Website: lowes
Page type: order-tracking
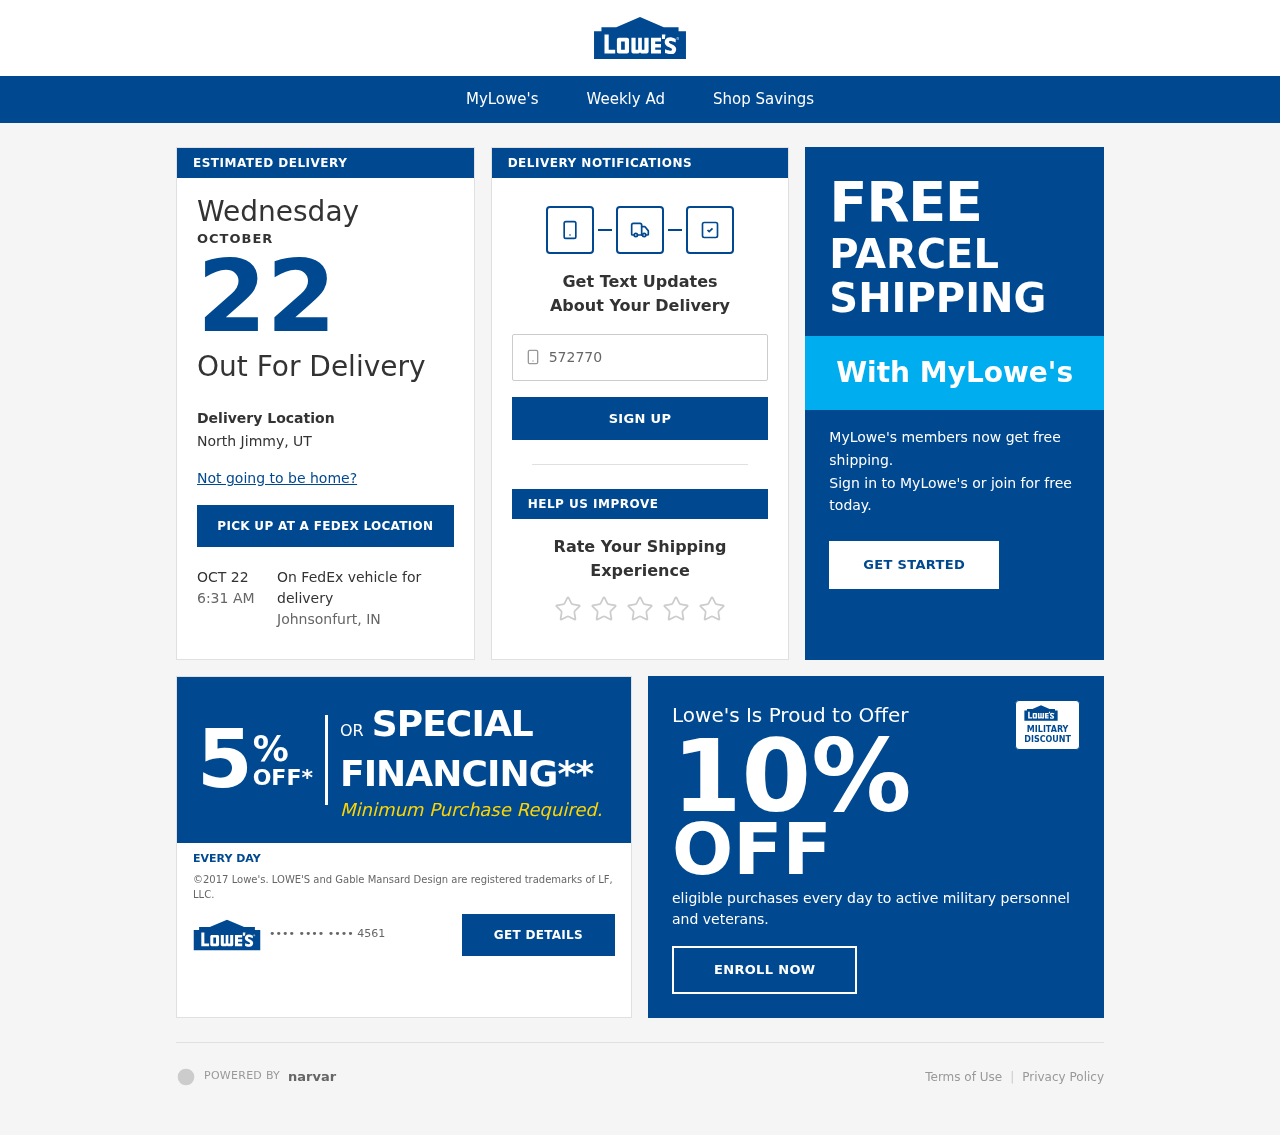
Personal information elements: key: PII_CARD_LAST4
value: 4561
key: PII_PHONE
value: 5727706705
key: PII_CITY_STATE
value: North Jimmy, UT
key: PII_CITY_STATE2
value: Johnsonfurt, IN
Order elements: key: ORDER_DELIVERY_DATE
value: OCT 22
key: ORDER_DELIVERY_DATE
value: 6:31 AM
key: ORDER_DELIVERY_DATE
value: OCTOBER
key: ORDER_DELIVERY_DATE
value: Wednesday
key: ORDER_DELIVERY_DATE
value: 22